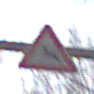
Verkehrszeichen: WildwechselRechts
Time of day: MorningAfternoon
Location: Outdoor (Nature)
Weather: Clear
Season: Winter
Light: Natural